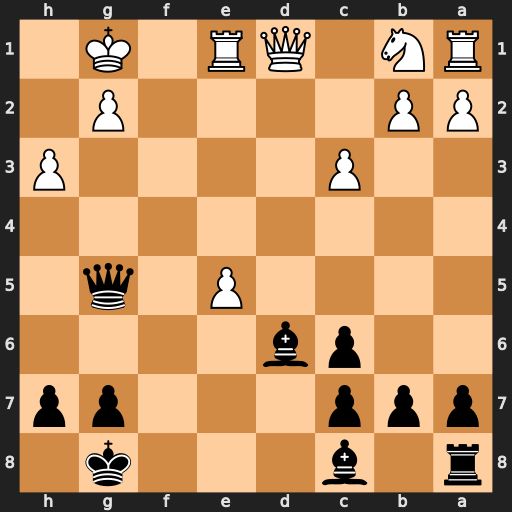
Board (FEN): r1b3k1/ppp3pp/2pb4/4P1q1/8/2P4P/PP4P1/RN1QR1K1
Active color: b
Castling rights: -
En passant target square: -
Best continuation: Bxh3 Qd2 Bc5+